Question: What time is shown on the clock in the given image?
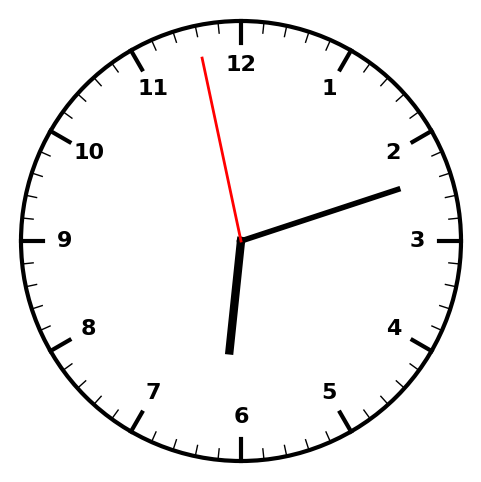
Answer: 06:11:58